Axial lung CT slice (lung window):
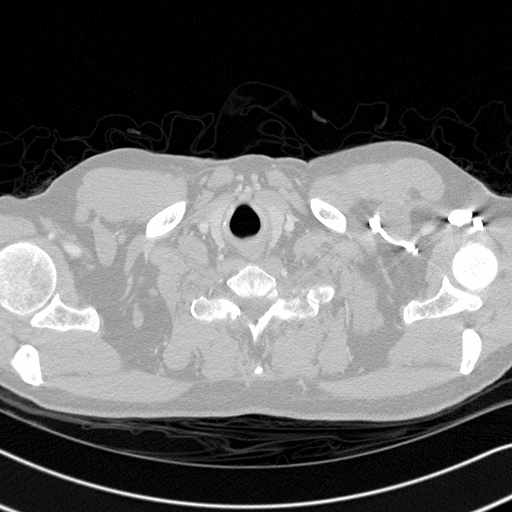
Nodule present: no